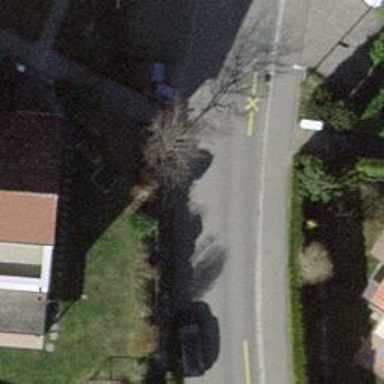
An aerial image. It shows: Road with steps.